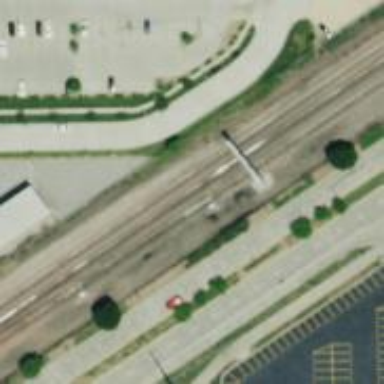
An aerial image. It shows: Railway signal.